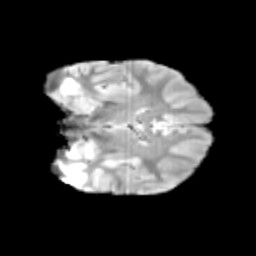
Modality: T2w
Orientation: coronal
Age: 11
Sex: male
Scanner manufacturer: siemens
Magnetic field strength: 3 T
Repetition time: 3.8 s
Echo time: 0.07 s